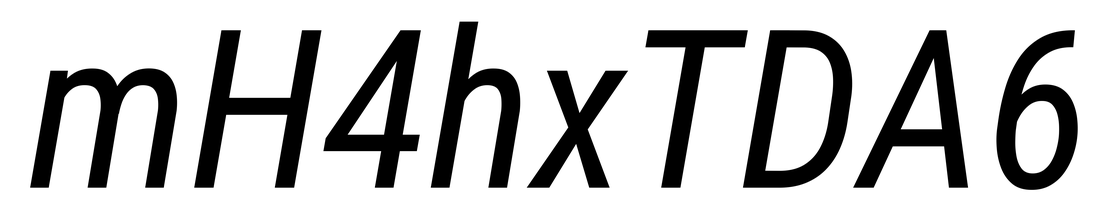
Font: Roboto-Italic_Condensed_Italic